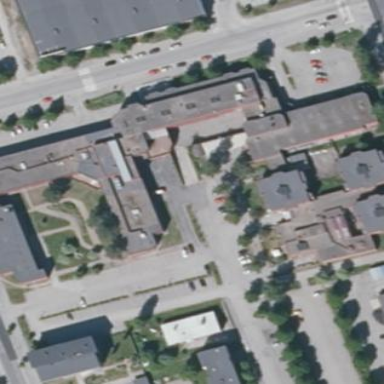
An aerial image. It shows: Healthcare center building.